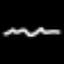
Label: squiggle